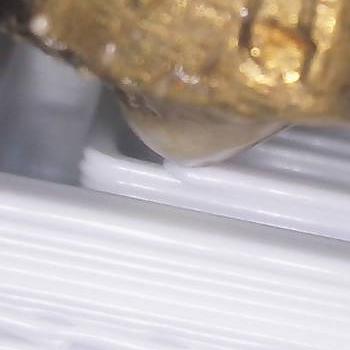
Flow rate: 178%